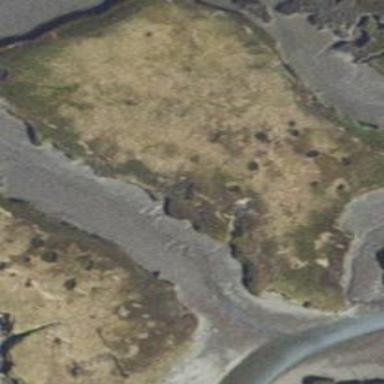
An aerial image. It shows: Saltmarsh wetland.